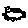
Label: cloud